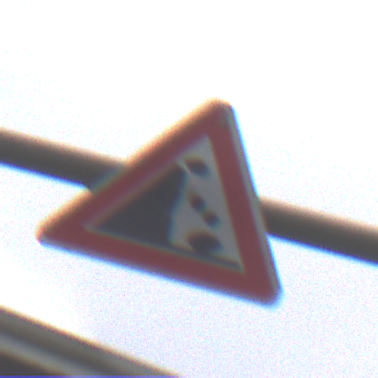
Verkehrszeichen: SteinschlagLinks
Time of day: Midday
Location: Outdoor (Urban)
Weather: Overcast
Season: NotSpecified
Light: Natural